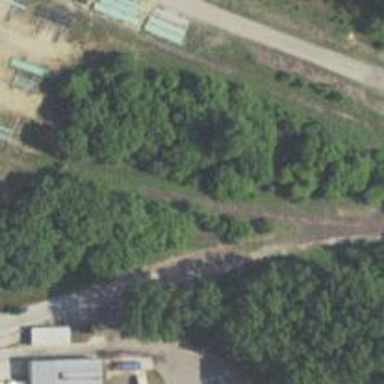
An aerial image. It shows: Railway spur service.